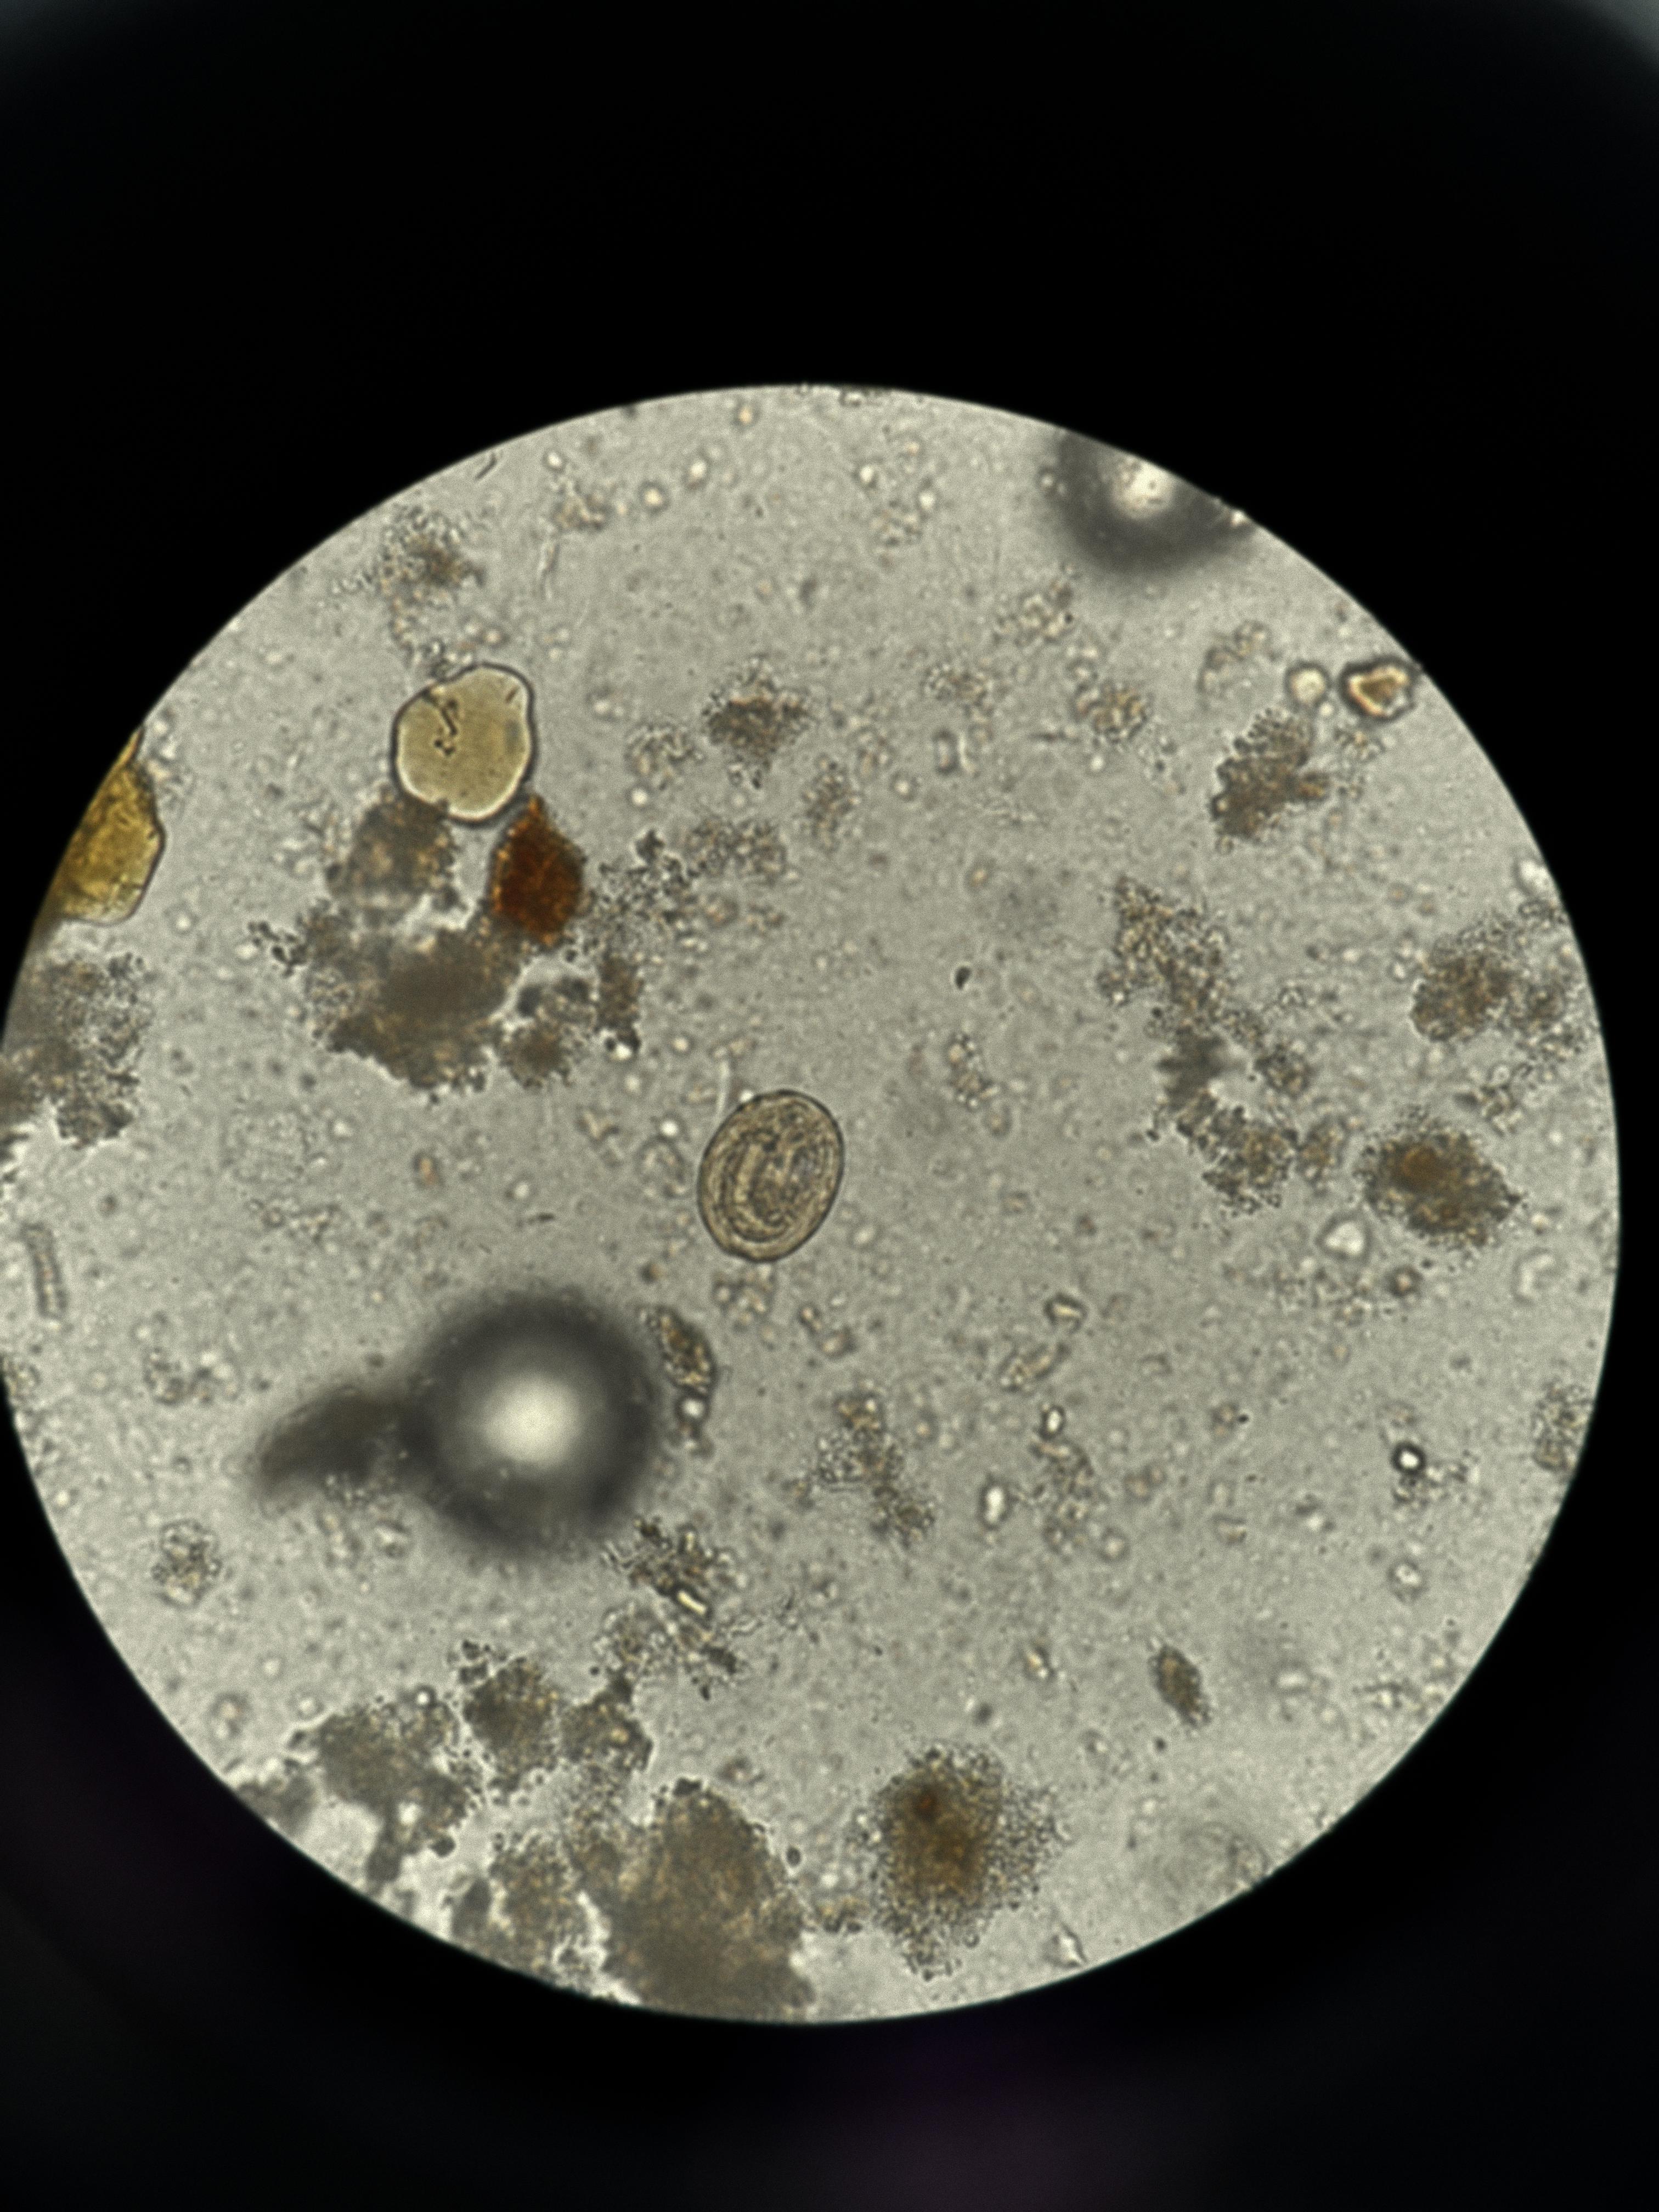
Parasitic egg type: Ascaris lumbricoides